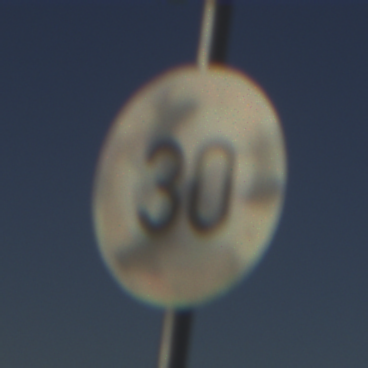
Verkehrszeichen: Geschwindigkeit30
Umgebung: Outdoor, Nature
Tageszeit: SunriseSunset
Wetter: PartlyCloudy
Licht: Natural
Jahreszeit: NotSpecified
Kontrast: HighContrast